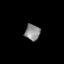
Tissue: skin
Cell type: Epithelial cells
Senescence score: 0.2657
Nuclear area (px): 241
Mean DAPI intensity: 136.859